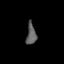
Tissue: skin
Cell type: Epithelial cells
Senescence score: 0.2422
Nuclear area (px): 202
Mean DAPI intensity: 92.847